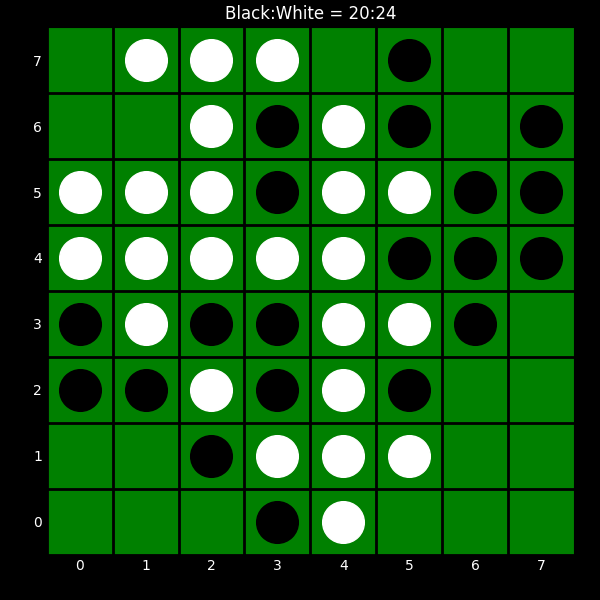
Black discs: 20
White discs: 24